Question: ok, i have been trying to find a way to choose and click for entering a folder while trying to pick files for uploading through internet explorer.
i'm currently using ControlListView for selecting a folder and then pressing {ENTER} with ControlSend because of there isn't any working function for "Click"
Everything works fine when working with example in help folder but when i trying to work with that file upload window (SysListView32) starting to close random windows.
Example code:
_GUICtrlListView_ClickItem(1, 1, "left", False, 2)
autoit window info:

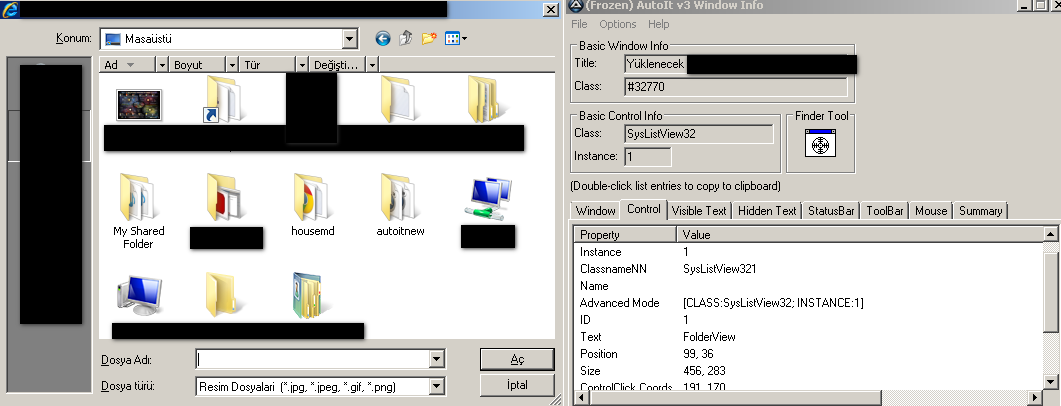
Answer: I can see what you're doing wrong, but not entirely sure how to fix it simply.
The problem is that you use this function _GUICtrlListView_ClickItem with parameters: 1, 1, "left", false, 2. While the first parameter (1) should be a handle to the control.
You can use ControlGetHandle to obtain a handle to the control. Something like:
'''
$hWnd = ControlGetHandle("somethinghere")
_GUICtrlListView_ClickItem($hWnd, 1, "left", false, 2)
'''